Interaction volume radius: 5 \u00c5
Interaction volume height: 40 \u00c5
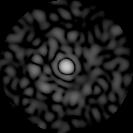
Disorder parameter: 0.8626